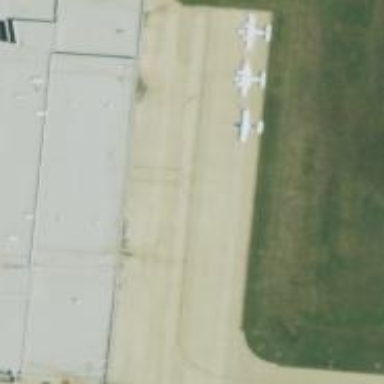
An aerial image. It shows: Image of taxiway at airport.